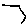
Label: hexagon